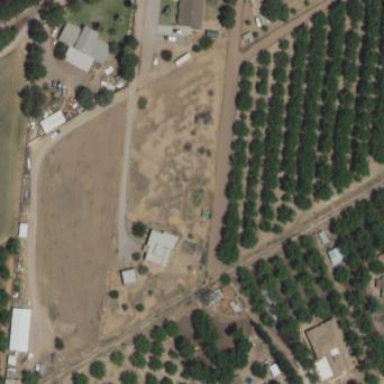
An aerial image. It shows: Orchard.